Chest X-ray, PA view. Patient: 39 years old, sex F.
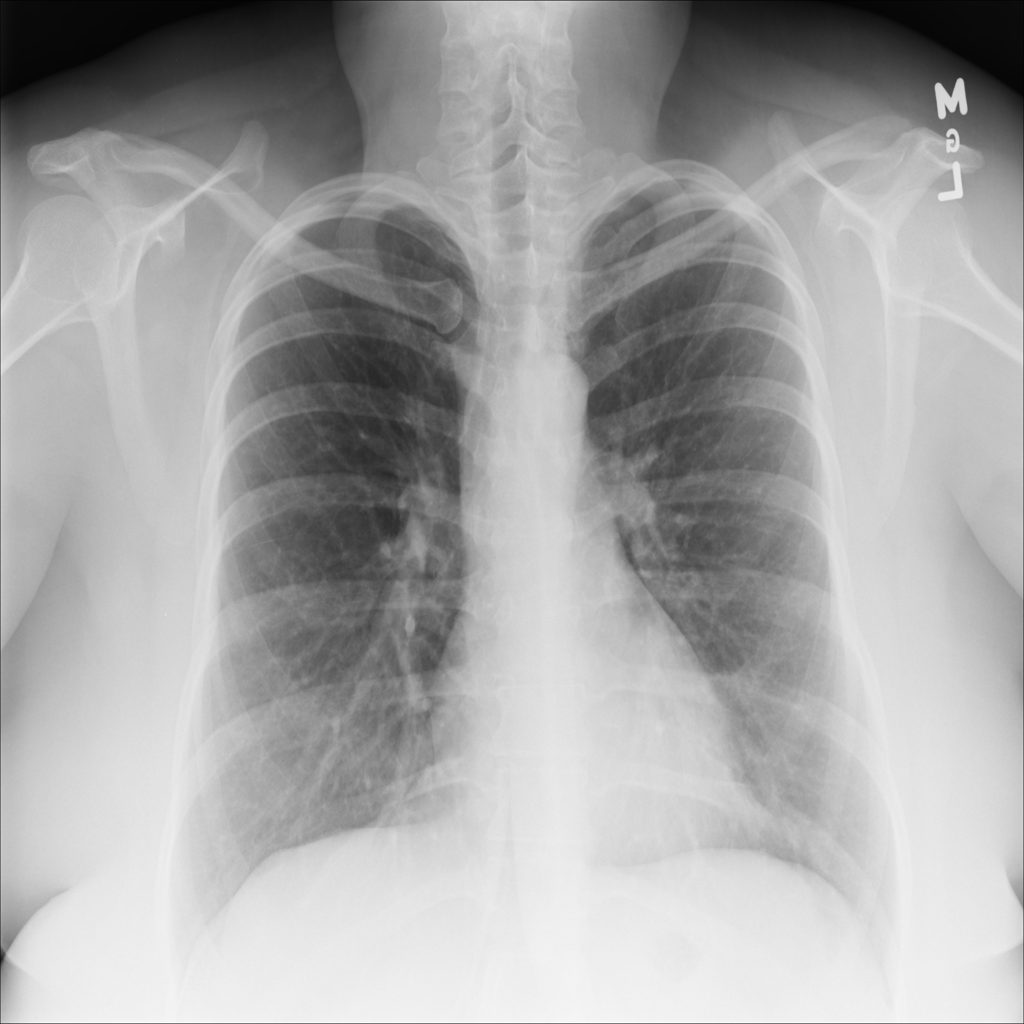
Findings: No Finding